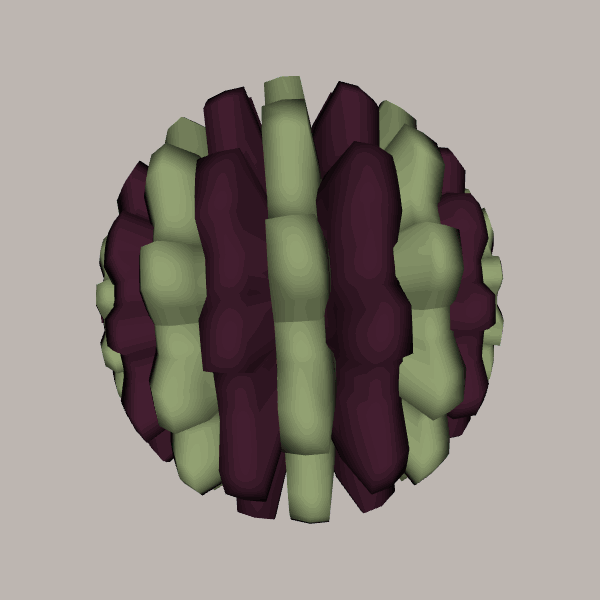
Background: light